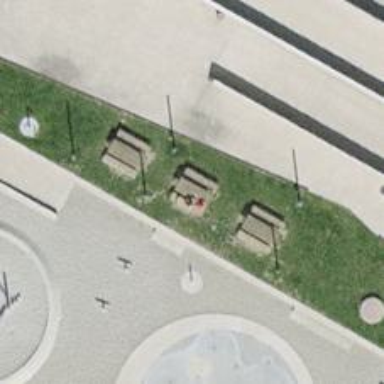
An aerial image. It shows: Picnic table located in leisure land area.